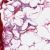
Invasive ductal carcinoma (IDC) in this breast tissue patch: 0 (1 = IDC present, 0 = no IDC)